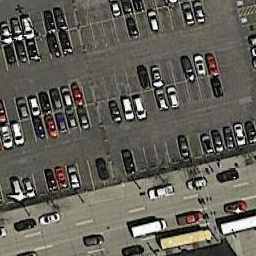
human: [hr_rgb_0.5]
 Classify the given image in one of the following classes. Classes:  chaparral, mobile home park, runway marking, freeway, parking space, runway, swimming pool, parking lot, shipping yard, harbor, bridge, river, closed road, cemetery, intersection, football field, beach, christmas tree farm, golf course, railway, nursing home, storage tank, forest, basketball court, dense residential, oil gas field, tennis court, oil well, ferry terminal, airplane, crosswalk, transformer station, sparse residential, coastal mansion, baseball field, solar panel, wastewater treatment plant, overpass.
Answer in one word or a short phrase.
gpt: parking lot